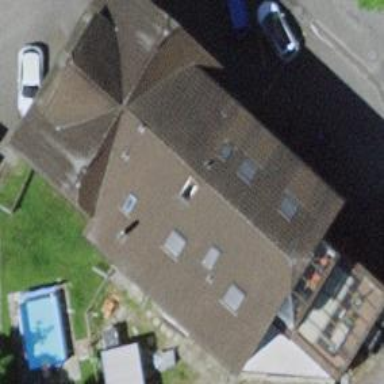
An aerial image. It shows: Building with gabled roof.